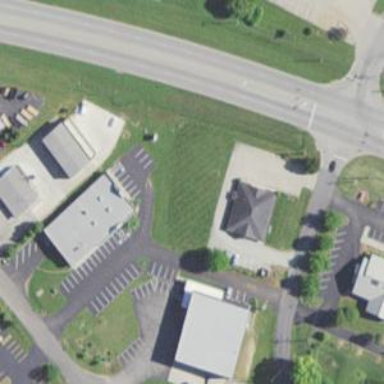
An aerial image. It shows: Veterinary facility.